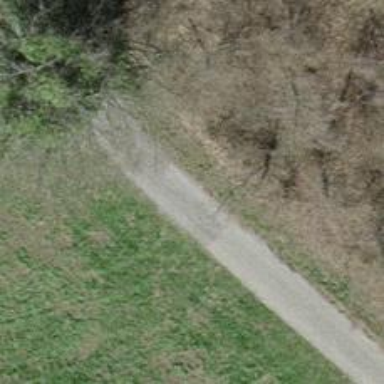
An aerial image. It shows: Paved track with Grade 1 surface.